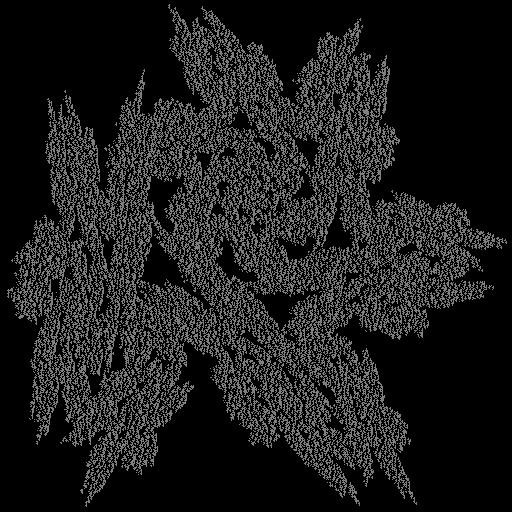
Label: bedder